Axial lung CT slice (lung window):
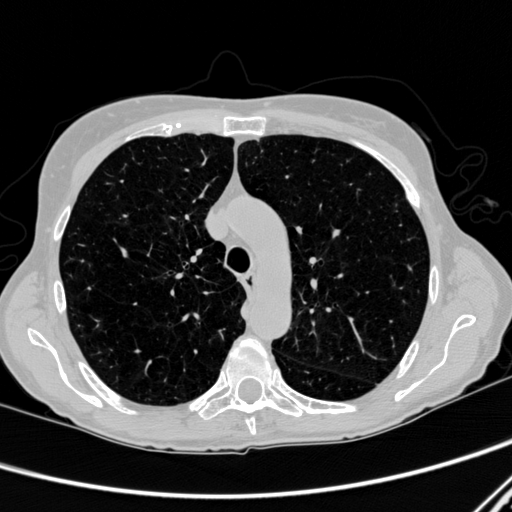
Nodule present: no